Question: Given in project we're developing a custom provisioning App, which will be started during the first Android boot. It should include a page to create a Google Account (just like in the standard Android system).
The Account manager is called using a Intent:
'''
Intent intent = new Intent(Settings.ACTION_ADD_ACCOUNT);
intent.putExtra("firstRun", true);
intent.putExtra("account_types", new String[]{ "com.google" });
startActivityForResult(intent, REQUEST_CODE_GOOGLE_ACCOUNT);
'''
How can I include a "Not now" / "Skip" button in the resulting UI? Right now it only offers the choice of "Existing" or "Create Account".

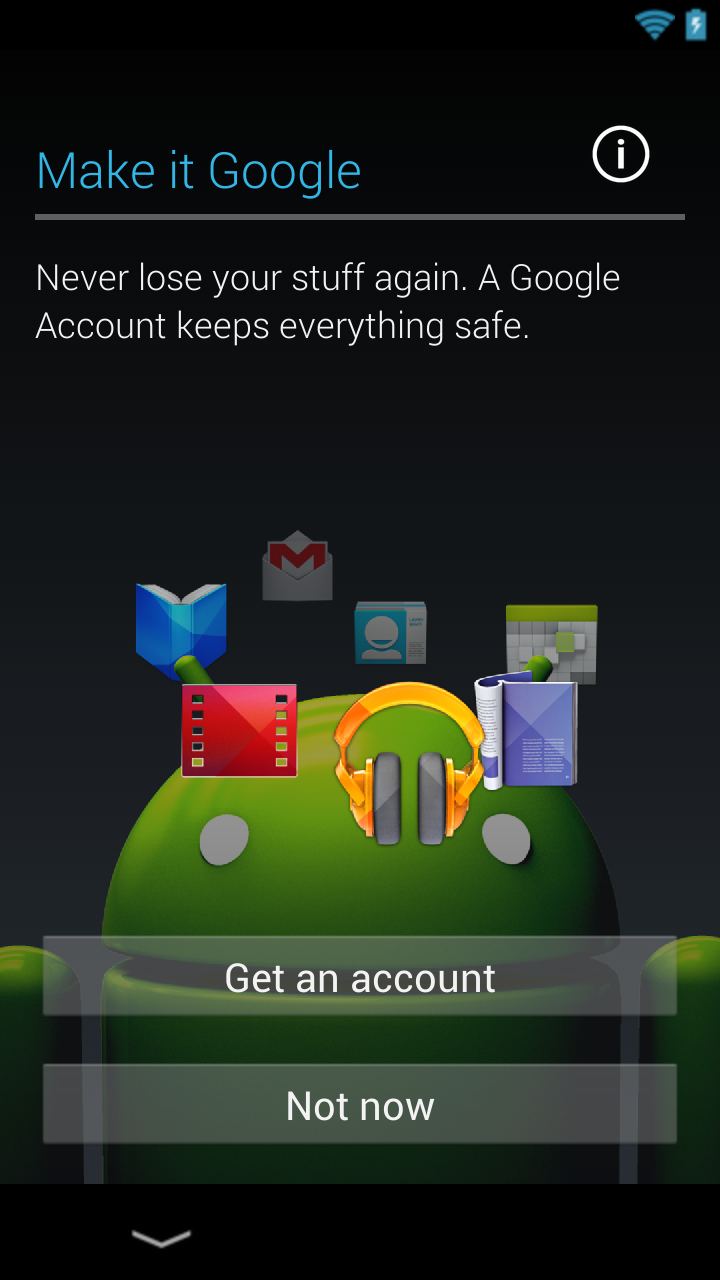
Answer: AFAIK, there is no API/method that would allow to customize the buttons of this UI.
You should not prompt a user with this page if he doesn't want to connect and I would suggest you to adapt you UI with a register with Google (that would fire this intent) // skip in your own UI
When you launch the startActivityForResult, you suppose that the user wants to login with Google